Interaction volume radius: 10 \u00c5
Interaction volume height: 10 \u00c5
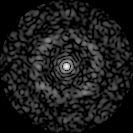
Disorder parameter: 0.8413